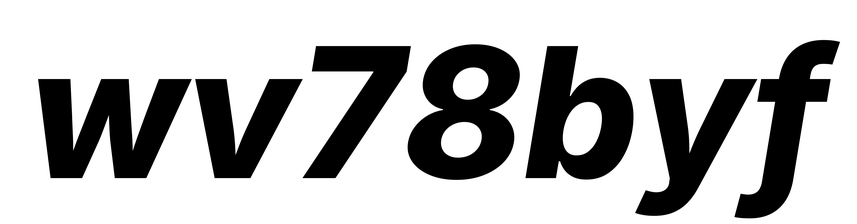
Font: Inter-Italic_ExtraBold_Italic